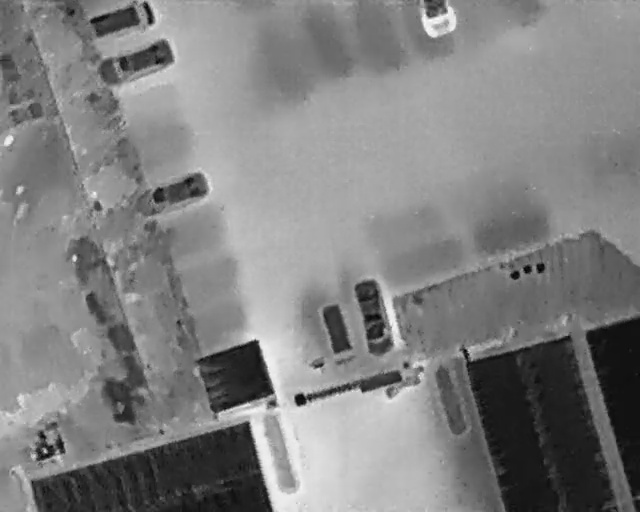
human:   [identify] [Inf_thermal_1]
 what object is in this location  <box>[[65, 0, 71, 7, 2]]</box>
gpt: <ref>1 medium car at the top</ref>

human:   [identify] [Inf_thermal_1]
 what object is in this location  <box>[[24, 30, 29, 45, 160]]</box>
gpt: <ref>1 medium car at the left</ref>